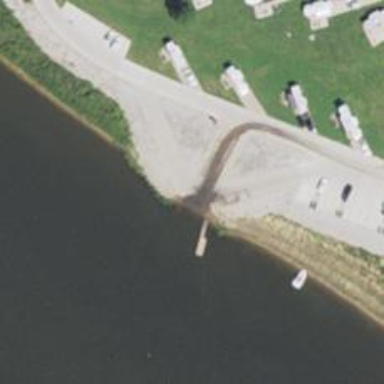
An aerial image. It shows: Slipway on leisure land.